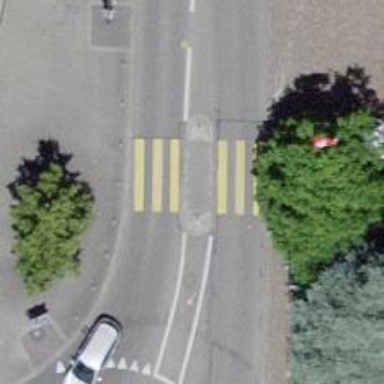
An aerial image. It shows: Marked crossing on the road.